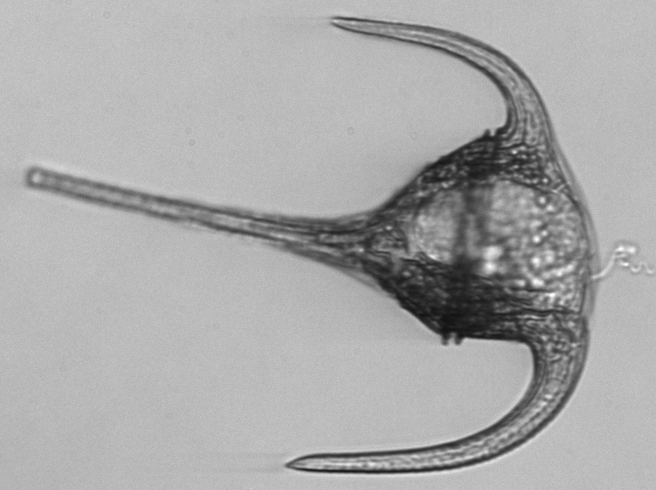
Label: Tripos